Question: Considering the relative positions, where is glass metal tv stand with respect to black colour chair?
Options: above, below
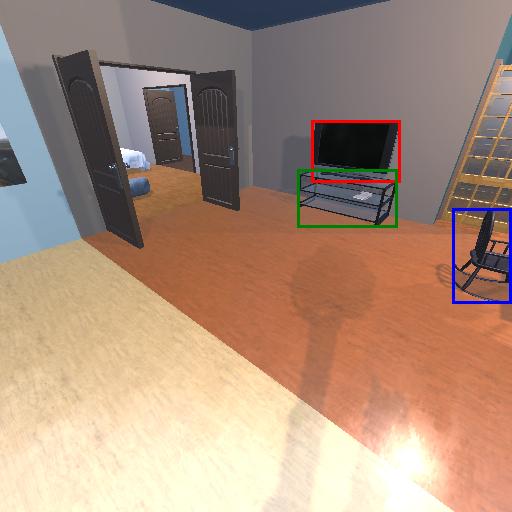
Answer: above